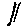
Label: zigzag